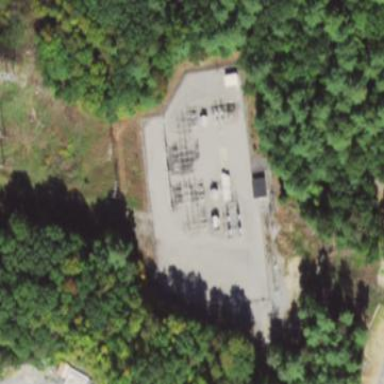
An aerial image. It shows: Outdoor distribution level power substation.